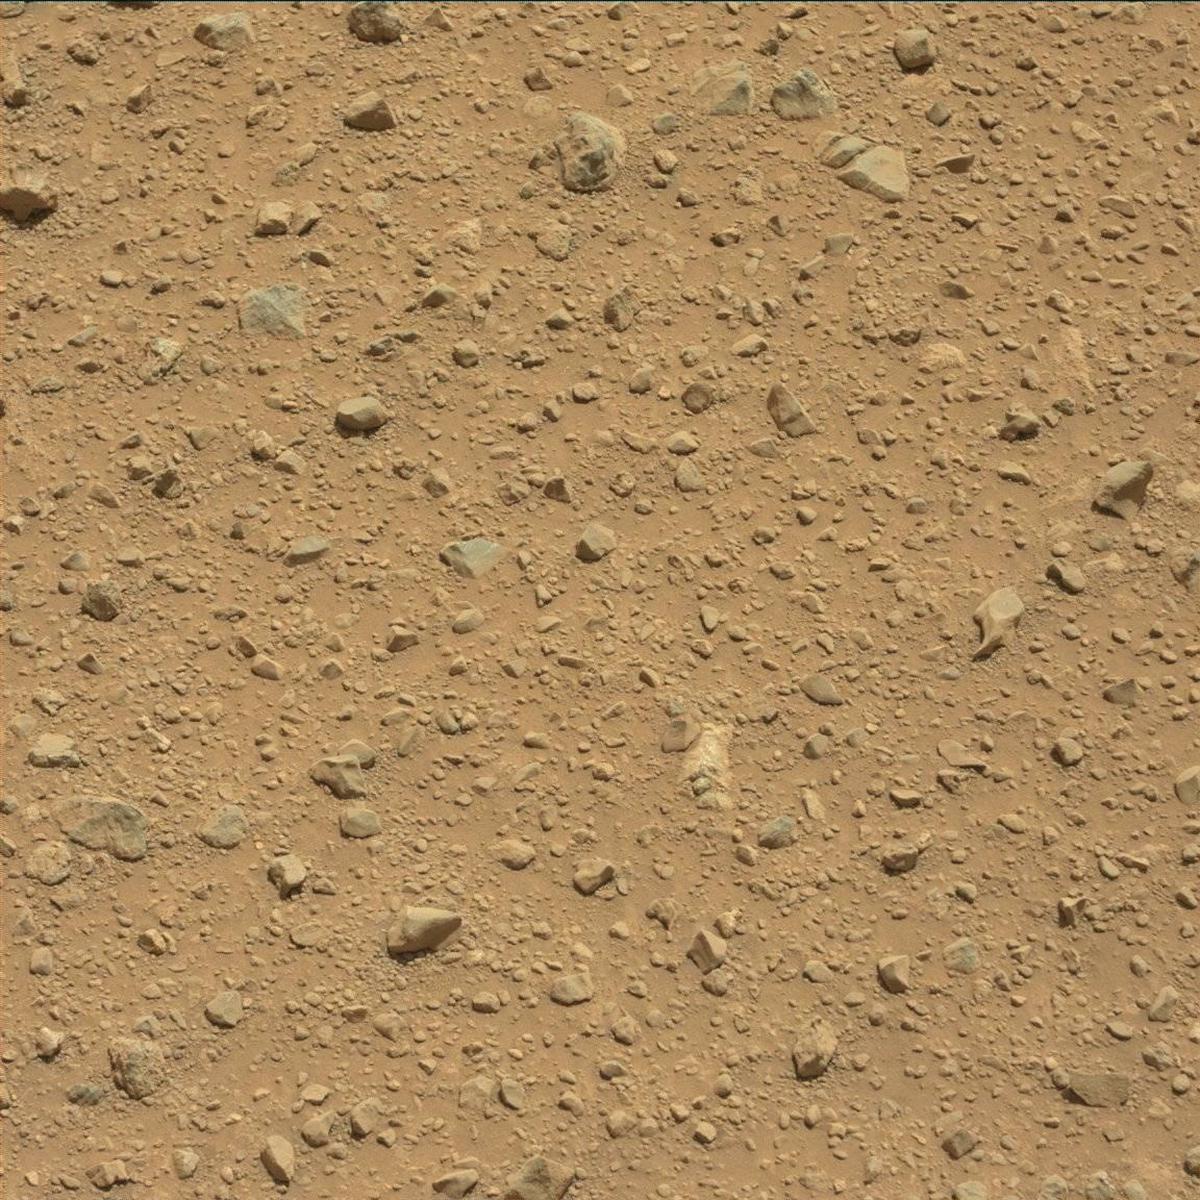
Terrain classes present: Bedrock, Rock, Sand / Soil